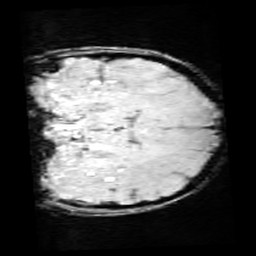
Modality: SWI
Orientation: coronal
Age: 10
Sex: female
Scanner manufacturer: siemens
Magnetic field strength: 3 T
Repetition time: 0.027 s
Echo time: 0.02 s